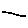
Label: line